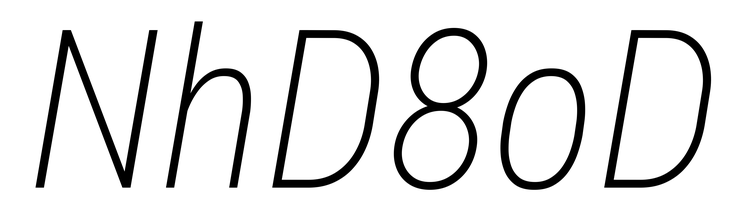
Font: Roboto-Italic_Condensed_ExtraLight_Italic